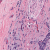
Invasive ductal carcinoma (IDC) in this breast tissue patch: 0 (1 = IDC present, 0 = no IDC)